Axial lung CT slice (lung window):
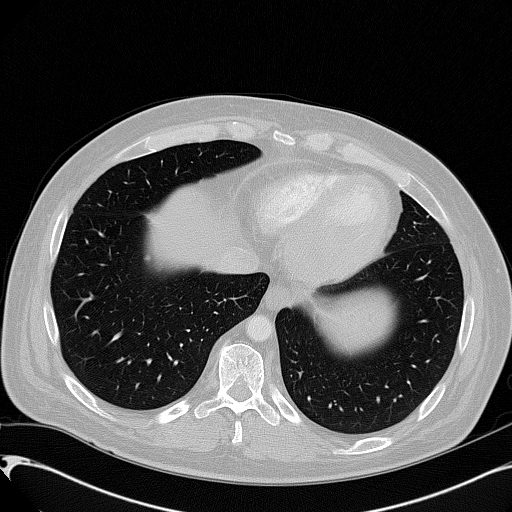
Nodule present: no